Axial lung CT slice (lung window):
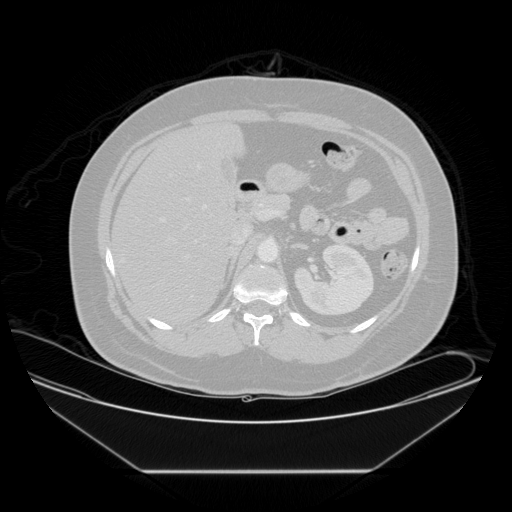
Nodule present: no